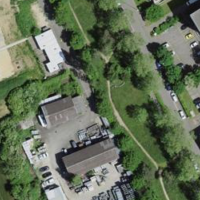
EUNIS habitat code: 54
Species observed at this site:
Maniola jurtina